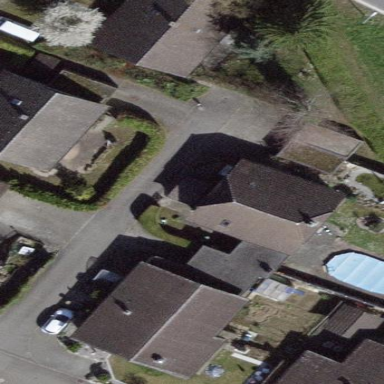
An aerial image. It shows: Detached building with gabled roof.